Question: Here is my latest Screenshot from the app:

Now I want to remove the cell 'Title' and the two cells '(other item 1)' and '(other item 2)'. How can I do that correctly? I'm keep getting Errors.
Here's (edited by me and downloaded before from <URL>
'''
#import "MyTableViewController.h"
#define kPickerAnimationDuration 0.40 // duration for the animation to slide the date picker into view
#define kDatePickerTag 99 // view tag identifiying the date picker view
#define kTitleKey @"title" // key for obtaining the data source item's title
#define kDateKey @"date" // key for obtaining the data source item's date value
// keep track of which rows have date cells
#define kDateStartRow 1
#define kDateEndRow 2
static NSString *kDateCellID = @"dateCell"; // the cells with the start or end date
static NSString *kDatePickerID = @"datePicker"; // the cell containing the date picker
static NSString *kOtherCell = @"otherCell"; // the remaining cells at the end
#pragma mark -
@interface MyTableViewController ()
@property (nonatomic, strong) NSArray *dataArray;
@property (nonatomic, strong) NSDateFormatter *dateFormatter;
// keep track which indexPath points to the cell with UIDatePicker
@property (nonatomic, strong) NSIndexPath *datePickerIndexPath;
@property (assign) NSInteger pickerCellRowHeight;
@property (nonatomic, strong) IBOutlet UIDatePicker *pickerView;
// this button appears only when the date picker is shown (iOS 6.1.x or earlier)
@property (nonatomic, strong) IBOutlet UIBarButtonItem *doneButton;
@end
#pragma mark -
@implementation MyTableViewController
/*! Primary view has been loaded for this view controller
*/
- (void)viewDidLoad
{
[super viewDidLoad];
// setup our data source
NSMutableDictionary *itemOne = [@{ kTitleKey : @"Title" } mutableCopy];
NSMutableDictionary *itemTwo = [@{ kTitleKey : @"Startdatum",
kDateKey : [NSDate date] } mutableCopy];
NSMutableDictionary *itemThree = [@{ kTitleKey : @"Enddatum",
kDateKey : [NSDate date] } mutableCopy];
NSMutableDictionary *itemFour = [@{ kTitleKey : @"(other item1)" } mutableCopy];
NSMutableDictionary *itemFive = [@{ kTitleKey : @"(other item2)" } mutableCopy];
self.dataArray = @[itemOne, itemTwo, itemThree, itemFour, itemFive];
self.dateFormatter = [[NSDateFormatter alloc] init];
[self.dateFormatter setDateStyle:NSDateFormatterShortStyle]; // show short-style date format
[self.dateFormatter setTimeStyle:NSDateFormatterShortStyle];
// obtain the picker view cell's height, works because the cell was pre-defined in our storyboard
UITableViewCell *pickerViewCellToCheck = [self.tableView dequeueReusableCellWithIdentifier:kDatePickerID];
self.pickerCellRowHeight = pickerViewCellToCheck.frame.size.height;
// if the local changes while in the background, we need to be notified so we can update the date
// format in the table view cells
//
[[NSNotificationCenter defaultCenter] addObserver:self
selector:@selector(localeChanged:)
name:NSCurrentLocaleDidChangeNotification
object:nil];
}
- (void)dealloc
{
[[NSNotificationCenter defaultCenter] removeObserver:self
name:NSCurrentLocaleDidChangeNotification
object:nil];
}
#pragma mark - Locale
/*! Responds to region format or locale changes.
*/
- (void)localeChanged:(NSNotification *)notif
{
// the user changed the locale (region format) in Settings, so we are notified here to
// update the date format in the table view cells
//
[self.tableView reloadData];
}
#pragma mark - Utilities
/*! Returns the major version of iOS, (i.e. for iOS 6.1.3 it returns 6)
*/
NSUInteger DeviceSystemMajorVersion()
{
static NSUInteger _deviceSystemMajorVersion = -1;
static dispatch_once_t onceToken;
dispatch_once(&onceToken, ^{
_deviceSystemMajorVersion = [[[[[UIDevice currentDevice] systemVersion] componentsSeparatedByString:@"."] objectAtIndex:0] intValue];
});
return _deviceSystemMajorVersion;
}
#define EMBEDDED_DATE_PICKER (DeviceSystemMajorVersion() >= 7)
/*! Determines if the given indexPath has a cell below it with a UIDatePicker.
@param indexPath The indexPath to check if its cell has a UIDatePicker below it.
*/
- (BOOL)hasPickerForIndexPath:(NSIndexPath *)indexPath
{
BOOL hasDatePicker = NO;
NSInteger targetedRow = indexPath.row;
targetedRow++;
UITableViewCell *checkDatePickerCell =
[self.tableView cellForRowAtIndexPath:[NSIndexPath indexPathForRow:targetedRow inSection:2]];
UIDatePicker *checkDatePicker = (UIDatePicker *)[checkDatePickerCell viewWithTag:kDatePickerTag];
hasDatePicker = (checkDatePicker != nil);
return hasDatePicker;
}
/*! Updates the UIDatePicker's value to match with the date of the cell above it.
*/
- (void)updateDatePicker
{
if (self.datePickerIndexPath != nil)
{
UITableViewCell *associatedDatePickerCell = [self.tableView cellForRowAtIndexPath:self.datePickerIndexPath];
UIDatePicker *targetedDatePicker = (UIDatePicker *)[associatedDatePickerCell viewWithTag:kDatePickerTag];
if (targetedDatePicker != nil)
{
// we found a UIDatePicker in this cell, so update it's date value
//
NSDictionary *itemData = self.dataArray[self.datePickerIndexPath.row - 1];
[targetedDatePicker setDate:[itemData valueForKey:kDateKey] animated:NO];
}
}
}
/*! Determines if the UITableViewController has a UIDatePicker in any of its cells.
*/
- (BOOL)hasInlineDatePicker
{
return (self.datePickerIndexPath != nil);
}
/*! Determines if the given indexPath points to a cell that contains the UIDatePicker.
@param indexPath The indexPath to check if it represents a cell with the UIDatePicker.
*/
- (BOOL)indexPathHasPicker:(NSIndexPath *)indexPath
{
return ([self hasInlineDatePicker] && self.datePickerIndexPath.row == indexPath.row);
}
/*! Determines if the given indexPath points to a cell that contains the start/end dates.
@param indexPath The indexPath to check if it represents start/end date cell.
*/
- (BOOL)indexPathHasDate:(NSIndexPath *)indexPath
{
BOOL hasDate = NO;
if ((indexPath.row == kDateStartRow) ||
(indexPath.row == kDateEndRow || ([self hasInlineDatePicker] && (indexPath.row == kDateEndRow + 1))))
{
hasDate = YES;
}
return hasDate;
}
#pragma mark - UITableViewDataSource
-(NSInteger)numberOfSectionsInTableView:(UITableView *)tableView
{
return 3;
}
- (CGFloat)tableView:(UITableView *)tableView heightForRowAtIndexPath:(NSIndexPath *)indexPath
{
return ([self indexPathHasPicker:indexPath] ? self.pickerCellRowHeight : self.tableView.rowHeight);
}
- (NSInteger)tableView:(UITableView *)tableView numberOfRowsInSection:(NSInteger)section
{
if (section == 2) {
if ([self hasInlineDatePicker])
{
// we have a date picker, so allow for it in the number of rows in this section
NSInteger numRows = self.dataArray.count;
return ++numRows;
}
return self.dataArray.count;
} else {
if (section == 0) {
return 2;
} else {
return 1;
}
}
}
- (UITableViewCell *)tableView:(UITableView *)tableView cellForRowAtIndexPath:(NSIndexPath *)indexPath
{
UITableViewCell *cell = nil;
if (indexPath.section <= 1) {
static NSString *CellIdentifier = @"Cell";
// Configure the cell...
//UITableViewCell *cell = [tableView dequeueReusableCellWithIdentifier:CellIdentifier];
cell = [tableView dequeueReusableCellWithIdentifier:CellIdentifier];
if (!cell) {
cell = [[UITableViewCell alloc] initWithStyle:UITableViewCellStyleDefault reuseIdentifier:CellIdentifier];
}
if (indexPath.section == 0) {
switch (indexPath.row) {
case 0:
cell.textLabel.text = @"Hausaufgaben";
cell.accessoryType = UITableViewCellAccessoryCheckmark;
break;
case 1:
cell.textLabel.text = @"Prufung";
break;
default:
break;
}
} else {
UITextField *lblMainLabel = [[UITextField alloc]initWithFrame:CGRectMake(50, 9, 150, 25)];
lblMainLabel.tag = 42;
lblMainLabel.font = [UIFont fontWithName:@"Helvetica-Neue" size:15];
lblMainLabel.textColor = [UIColor blackColor];
lblMainLabel.placeholder = @"Beschreibung";
[cell.contentView addSubview:lblMainLabel];
cell.textLabel.text = @"Mat";
cell.selectionStyle = UITableViewCellSelectionStyleNone;
}
} else {
NSString *cellID = kOtherCell;
if ([self indexPathHasPicker:indexPath])
{
// the indexPath is the one containing the inline date picker
cellID = kDatePickerID; // the current/opened date picker cell
}
else if ([self indexPathHasDate:indexPath])
{
// the indexPath is one that contains the date information
cellID = kDateCellID; // the start/end date cells
}
cell = [tableView dequeueReusableCellWithIdentifier:cellID];
if (indexPath.row == 0)
{
// we decide here that first cell in the table is not selectable (it's just an indicator)
cell.selectionStyle = UITableViewCellSelectionStyleNone;
}
// if we have a date picker open whose cell is above the cell we want to update,
// then we have one more cell than the model allows
//
NSInteger modelRow = indexPath.row;
if (self.datePickerIndexPath != nil && self.datePickerIndexPath.row < indexPath.row)
{
modelRow--;
}
NSDictionary *itemData = self.dataArray[modelRow];
// proceed to configure our cell
if ([cellID isEqualToString:kDateCellID])
{
// we have either start or end date cells, populate their date field
//
cell.textLabel.text = [itemData valueForKey:kTitleKey];
cell.detailTextLabel.text = [self.dateFormatter stringFromDate:[itemData valueForKey:kDateKey]];
}
else if ([cellID isEqualToString:kOtherCell])
{
// this cell is a non-date cell, just assign it's text label
//
cell.textLabel.text = [itemData valueForKey:kTitleKey];
}
}
return cell;
}
/*! Adds or removes a UIDatePicker cell below the given indexPath.
@param indexPath The indexPath to reveal the UIDatePicker.
*/
- (void)toggleDatePickerForSelectedIndexPath:(NSIndexPath *)indexPath
{
[self.tableView beginUpdates];
NSArray *indexPaths = @[[NSIndexPath indexPathForRow:indexPath.row + 1 inSection:2]];
// check if 'indexPath' has an attached date picker below it
if ([self hasPickerForIndexPath:indexPath])
{
// found a picker below it, so remove it
[self.tableView deleteRowsAtIndexPaths:indexPaths
withRowAnimation:UITableViewRowAnimationFade];
}
else
{
// didn't find a picker below it, so we should insert it
[self.tableView insertRowsAtIndexPaths:indexPaths
withRowAnimation:UITableViewRowAnimationFade];
}
[self.tableView endUpdates];
}
/*! Reveals the date picker inline for the given indexPath, called by "didSelectRowAtIndexPath".
@param indexPath The indexPath to reveal the UIDatePicker.
*/
- (void)displayInlineDatePickerForRowAtIndexPath:(NSIndexPath *)indexPath
{
// display the date picker inline with the table content
[self.tableView beginUpdates];
BOOL before = NO; // indicates if the date picker is below "indexPath", help us determine which row to reveal
if ([self hasInlineDatePicker])
{
before = self.datePickerIndexPath.row < indexPath.row;
}
BOOL sameCellClicked = (self.datePickerIndexPath.row - 1 == indexPath.row);
// remove any date picker cell if it exists
if ([self hasInlineDatePicker])
{
[self.tableView deleteRowsAtIndexPaths:@[[NSIndexPath indexPathForRow:self.datePickerIndexPath.row inSection:2]]
withRowAnimation:UITableViewRowAnimationFade];
self.datePickerIndexPath = nil;
}
if (!sameCellClicked)
{
// hide the old date picker and display the new one
NSInteger rowToReveal = (before ? indexPath.row - 1 : indexPath.row);
NSIndexPath *indexPathToReveal = [NSIndexPath indexPathForRow:rowToReveal inSection:2];
[self toggleDatePickerForSelectedIndexPath:indexPathToReveal];
self.datePickerIndexPath = [NSIndexPath indexPathForRow:indexPathToReveal.row + 1 inSection:2];
}
// always deselect the row containing the start or end date
[self.tableView deselectRowAtIndexPath:indexPath animated:YES];
[self.tableView endUpdates];
// inform our date picker of the current date to match the current cell
[self updateDatePicker];
}
/*! Reveals the UIDatePicker as an external slide-in view, iOS 6.1.x and earlier, called by "didSelectRowAtIndexPath".
@param indexPath The indexPath used to display the UIDatePicker.
*/
- (void)displayExternalDatePickerForRowAtIndexPath:(NSIndexPath *)indexPath
{
// first update the date picker's date value according to our model
NSDictionary *itemData = self.dataArray[indexPath.row];
[self.pickerView setDate:[itemData valueForKey:kDateKey] animated:YES];
// the date picker might already be showing, so don't add it to our view
if (self.pickerView.superview == nil)
{
CGRect startFrame = self.pickerView.frame;
CGRect endFrame = self.pickerView.frame;
// the start position is below the bottom of the visible frame
startFrame.origin.y = self.view.frame.size.height;
// the end position is slid up by the height of the view
endFrame.origin.y = startFrame.origin.y - endFrame.size.height;
self.pickerView.frame = startFrame;
[self.view addSubview:self.pickerView];
// animate the date picker into view
[UIView animateWithDuration:kPickerAnimationDuration animations: ^{ self.pickerView.frame = endFrame; }
completion:^(BOOL finished) {
// add the "Done" button to the nav bar
self.navigationItem.rightBarButtonItem = self.doneButton;
}];
}
}
#pragma mark - UITableViewDelegate
- (void)tableView:(UITableView *)tableView didSelectRowAtIndexPath:(NSIndexPath *)indexPath
{
if (indexPath.section == 0) {
if (indexPath.row == 0) {
UITableViewCell *cell = [tableView cellForRowAtIndexPath:indexPath];
cell.accessoryType = UITableViewCellAccessoryCheckmark;
UITableViewCell *cell2 = [[self tableView] cellForRowAtIndexPath:[NSIndexPath indexPathForRow:1 inSection:0]];
cell2.accessoryType = UITableViewCellAccessoryNone;
[self.tableView deselectRowAtIndexPath:indexPath animated:YES];
}else {
UITableViewCell *cell = [tableView cellForRowAtIndexPath:indexPath];
cell.accessoryType = UITableViewCellAccessoryCheckmark;
UITableViewCell *cell2 = [[self tableView] cellForRowAtIndexPath:[NSIndexPath indexPathForRow:0 inSection:0]];
cell2.accessoryType = UITableViewCellAccessoryNone;
[self.tableView deselectRowAtIndexPath:indexPath animated:YES];
}
}else {
UITableViewCell *cell = [tableView cellForRowAtIndexPath:indexPath];
if (cell.reuseIdentifier == kDateCellID)
{
if (EMBEDDED_DATE_PICKER)
[self displayInlineDatePickerForRowAtIndexPath:indexPath];
else
[self displayExternalDatePickerForRowAtIndexPath:indexPath];
}
else
{
[tableView deselectRowAtIndexPath:indexPath animated:YES];
}
}
}
#pragma mark - Actions
/*! User chose to change the date by changing the values inside the UIDatePicker.
@param sender The sender for this action: UIDatePicker.
*/
- (IBAction)dateAction:(id)sender
{
NSIndexPath *targetedCellIndexPath = nil;
if ([self hasInlineDatePicker])
{
// inline date picker: update the cell's date "above" the date picker cell
//
targetedCellIndexPath = [NSIndexPath indexPathForRow:self.datePickerIndexPath.row - 1 inSection:2];
}
else
{
// external date picker: update the current "selected" cell's date
targetedCellIndexPath = [self.tableView indexPathForSelectedRow];
}
UITableViewCell *cell = [self.tableView cellForRowAtIndexPath:targetedCellIndexPath];
UIDatePicker *targetedDatePicker = sender;
// update our data model
NSMutableDictionary *itemData = self.dataArray[targetedCellIndexPath.row];
[itemData setValue:targetedDatePicker.date forKey:kDateKey];
// update the cell's date string
cell.detailTextLabel.text = [self.dateFormatter stringFromDate:targetedDatePicker.date];
}
/*! User chose to finish using the UIDatePicker by pressing the "Done" button, (used only for non-inline date picker), iOS 6.1.x or earlier
@param sender The sender for this action: The "Done" UIBarButtonItem
*/
- (IBAction)doneAction:(id)sender
{
CGRect pickerFrame = self.pickerView.frame;
pickerFrame.origin.y = self.view.frame.size.height;
// animate the date picker out of view
[UIView animateWithDuration:kPickerAnimationDuration animations: ^{ self.pickerView.frame = pickerFrame; }
completion:^(BOOL finished) {
[self.pickerView removeFromSuperview];
}];
// remove the "Done" button in the navigation bar
self.navigationItem.rightBarButtonItem = nil;
// deselect the current table cell
NSIndexPath *indexPath = [self.tableView indexPathForSelectedRow];
[self.tableView deselectRowAtIndexPath:indexPath animated:YES];
}
@end
'''
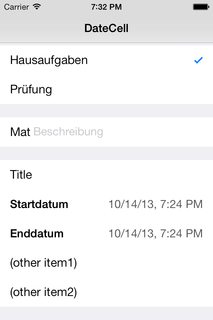
Answer: I modified this sample code for my own app. One thing I did, I modified the MutableDictionary in ViewDidLoad to change the "other cell" text to @"". This made it basically blank, then I made the "Other Cells" background clear in the storyboard. That may or may not work for you. Apple really abstracts this code out a lot. You can move the date info in the dictionary up to position 0 and the title down to position 2. Then change the values of the last 3 keys to @"".
This is the approach I took to modify this sample code. If you start out like this, you might be able to get where you are wanting to go.
Here's is a screenshot from my app:

I don't know if it will let me post the image, I'm new to posting here. But below is the code that I ended up using to make a tableview from the same sample code you are using. I left out a couple of imports and probably should have left out a lot more code that is not pertinent, but I just posted the whole tableViewController. I figured a lot of this out by looking at an older version of the DateCell sample code. It is FAR simpler. But anyway, hope this helps.
'''
#define kPickerAnimationDuration 0.40 // duration for the animation to slide the date picker into view
#define kDatePickerTag 99 // view tag identifiying the date picker view
#define kTitleKey @"title" // key for obtaining the data source item's title
#define kDateKey @"date" // key for obtaining the data source item's date value
// keep track of which rows have date cells
#define kDateStartRow 2
#define kDateEndRow 3
static NSString *kDateCellID = @"dateCell"; // the cells with the start or end date
static NSString *kDatePickerID = @"datePicker"; // the cell containing the date picker
static NSString *kOtherCell = @"otherCell"; // the remaining cells at the end
#pragma mark -
@interface EditShiftDetailViewController ()
@property (nonatomic, strong) NSArray *dataArray;
@property (nonatomic, strong) NSDateFormatter *dateFormatter;
// keep track which indexPath points to the cell with UIDatePicker
@property (nonatomic, strong) NSIndexPath *datePickerIndexPath;
@property (assign) NSInteger pickerCellRowHeight;
@property (nonatomic, strong) IBOutlet UIDatePicker *pickerView;
// this button appears only when the date picker is shown (iOS 6.1.x or earlier)
@property (nonatomic, strong) IBOutlet UIBarButtonItem *doneButton;
@end
#pragma mark -
@implementation EditShiftDetailViewController
/*! Primary view has been loaded for this view controller
*/
- (void)viewDidLoad
{
[super viewDidLoad];
UITapGestureRecognizer *gestureRecognizer = [[UITapGestureRecognizer alloc] initWithTarget:self action:@selector(hideKeyboard)];
gestureRecognizer.cancelsTouchesInView = NO;
[self.tableView addGestureRecognizer:gestureRecognizer];
// setup our data source
NSMutableDictionary *itemOne = [@{ kTitleKey : @"Tap a cell to change its value:" } mutableCopy];
NSMutableDictionary *itemTwo = [@{ kTitleKey : @"Shift Name:" } mutableCopy];
NSMutableDictionary *itemThree = [@{ kTitleKey : @"Start Time",
kDateKey : self.currentShift.startTime } mutableCopy];
NSMutableDictionary *itemFour = [@{ kTitleKey : @"End Time",
kDateKey : self.currentShift.endTime } mutableCopy];
NSMutableDictionary *itemFive = [@{ kTitleKey : @"" } mutableCopy] ;
self.dataArray = @[itemOne, itemTwo, itemThree, itemFour, itemFive];
self.dateFormatter = [[NSDateFormatter alloc] init];
[self.dateFormatter setDateStyle:NSDateFormatterNoStyle]; // Don't show date
[self.dateFormatter setTimeStyle:NSDateFormatterShortStyle]; // show short-style time format
// obtain the picker view cell's height, works because the cell was pre-defined in our storyboard
UITableViewCell *pickerViewCellToCheck = [self.tableView dequeueReusableCellWithIdentifier:kDatePickerID];
self.pickerCellRowHeight = pickerViewCellToCheck.frame.size.height;
//self.shiftNameField.text = self.currentShift.shiftName;
self.title = [NSString stringWithFormat:@"%@, %@", self.currentDay.name, self.currentShift.shiftName];
// if the local changes while in the background, we need to be notified so we can update the date
// format in the table view cells
//
[[NSNotificationCenter defaultCenter] addObserver:self
selector:@selector(localeChanged:)
name:NSCurrentLocaleDidChangeNotification
object:nil];
}
- (void)viewWillDisappear:(BOOL)animated
{
[super viewWillDisappear:animated];
self.currentShift.startTime = [self.dataArray[2] valueForKey:kDateKey];
self.currentShift.endTime = [self.dataArray[3] valueForKey:kDateKey];
[[MyManager sharedManager] saveChanges];
}
- (void) hideKeyboard
{
[self.view endEditing:YES];
}
- (void)dealloc
{
[[NSNotificationCenter defaultCenter] removeObserver:self
name:NSCurrentLocaleDidChangeNotification
object:nil];
}
#pragma mark - Locale
/*! Responds to region format or locale changes.
*/
- (void)localeChanged:(NSNotification *)notif
{
// the user changed the locale (region format) in Settings, so we are notified here to
// update the date format in the table view cells
//
[self.tableView reloadData];
}
#pragma mark - Utilities
/*! Returns the major version of iOS, (i.e. for iOS 6.1.3 it returns 6)
*/
NSUInteger DeviceSystemMajorVersion()
{
static NSUInteger _deviceSystemMajorVersion = -1;
static dispatch_once_t onceToken;
dispatch_once(&onceToken, ^{
_deviceSystemMajorVersion = [[[[[UIDevice currentDevice] systemVersion] componentsSeparatedByString:@"."] objectAtIndex:0] intValue];
});
return _deviceSystemMajorVersion;
}
#define EMBEDDED_DATE_PICKER (DeviceSystemMajorVersion() >= 7)
/*! Determines if the given indexPath has a cell below it with a UIDatePicker.
@param indexPath The indexPath to check if its cell has a UIDatePicker below it.
*/
- (BOOL)hasPickerForIndexPath:(NSIndexPath *)indexPath
{
BOOL hasDatePicker = NO;
NSInteger targetedRow = indexPath.row;
targetedRow++;
UITableViewCell *checkDatePickerCell =
[self.tableView cellForRowAtIndexPath:[NSIndexPath indexPathForRow:targetedRow inSection:0]];
UIDatePicker *checkDatePicker = (UIDatePicker *)[checkDatePickerCell viewWithTag:kDatePickerTag];
hasDatePicker = (checkDatePicker != nil);
return hasDatePicker;
}
/*! Updates the UIDatePicker's value to match with the date of the cell above it.
*/
- (void)updateDatePicker
{
if (self.datePickerIndexPath != nil)
{
UITableViewCell *associatedDatePickerCell = [self.tableView cellForRowAtIndexPath:self.datePickerIndexPath];
UIDatePicker *targetedDatePicker = (UIDatePicker *)[associatedDatePickerCell viewWithTag:kDatePickerTag];
if (targetedDatePicker != nil)
{
// we found a UIDatePicker in this cell, so update it's date value
//
NSDictionary *itemData = self.dataArray[self.datePickerIndexPath.row - 1];
[targetedDatePicker setDate:[itemData valueForKey:kDateKey] animated:NO];
}
}
}
/*! Determines if the UITableViewController has a UIDatePicker in any of its cells.
*/
- (BOOL)hasInlineDatePicker
{
return (self.datePickerIndexPath != nil);
}
/*! Determines if the given indexPath points to a cell that contains the UIDatePicker.
@param indexPath The indexPath to check if it represents a cell with the UIDatePicker.
*/
- (BOOL)indexPathHasPicker:(NSIndexPath *)indexPath
{
return ([self hasInlineDatePicker] && self.datePickerIndexPath.row == indexPath.row);
}
/*! Determines if the given indexPath points to a cell that contains the start/end dates.
@param indexPath The indexPath to check if it represents start/end date cell.
*/
- (BOOL)indexPathHasShiftName:(NSIndexPath *)indexPath
{
return (indexPath.row == 1);
}
- (BOOL)indexPathHasDate:(NSIndexPath *)indexPath
{
BOOL hasDate = NO;
if ((indexPath.row == kDateStartRow) ||
(indexPath.row == kDateEndRow || ([self hasInlineDatePicker] && (indexPath.row == kDateEndRow + 1))))
{
hasDate = YES;
}
return hasDate;
}
- (BOOL)textFieldShouldReturn:(UITextField *)textField
{
[textField resignFirstResponder];
self.currentShift.shiftName = textField.text;
self.title = [NSString stringWithFormat:@"%@, %@", self.currentDay.name, self.currentShift.shiftName];
[self.tableView reloadData];
return YES;
}
#pragma mark - UITableViewDataSource
- (CGFloat)tableView:(UITableView *)tableView heightForRowAtIndexPath:(NSIndexPath *)indexPath
{
return ([self indexPathHasPicker:indexPath] ? self.pickerCellRowHeight : self.tableView.rowHeight);
}
- (NSInteger)tableView:(UITableView *)tableView numberOfRowsInSection:(NSInteger)section
{
if ([self hasInlineDatePicker])
{
// we have a date picker, so allow for it in the number of rows in this section
NSInteger numRows = self.dataArray.count;
return ++numRows;
}
return self.dataArray.count;
}
- (UITableViewCell *)tableView:(UITableView *)tableView cellForRowAtIndexPath:(NSIndexPath *)indexPath
{
UITableViewCell *cell = nil;
NSString *cellID = kOtherCell;
if ([self indexPathHasPicker:indexPath])
{
// the indexPath is the one containing the inline date picker
cellID = kDatePickerID; // the current/opened date picker cell
}
else if ([self indexPathHasDate:indexPath])
{
// the indexPath is one that contains the date information
cellID = kDateCellID; // the start/end date cells
}
else if ([self indexPathHasShiftName:indexPath])
{
cellID = @"shiftNameCell";
}
cell = [tableView dequeueReusableCellWithIdentifier:cellID];
if (indexPath.row == 0)
{
// we decide here that first cell in the table is not selectable (it's just an indicator)
cell.selectionStyle = UITableViewCellSelectionStyleNone;
}
// if we have a date picker open whose cell is above the cell we want to update,
// then we have one more cell than the model allows
//
NSInteger modelRow = indexPath.row;
if (self.datePickerIndexPath != nil && self.datePickerIndexPath.row < indexPath.row)
{
modelRow--;
}
NSDictionary *itemData = self.dataArray[modelRow];
// proceed to configure our cell
if ([cellID isEqualToString:kDateCellID])
{
// we have either start or end date cells, populate their date field
//
cell.textLabel.text = [itemData valueForKey:kTitleKey];
cell.detailTextLabel.text = [self.dateFormatter stringFromDate:[itemData valueForKey:kDateKey]];
}
else if ([cellID isEqualToString:@"shiftNameCell"])
{
UITextField *txtField = (UITextField *)[cell viewWithTag:8];
txtField.delegate = self;
txtField.enablesReturnKeyAutomatically = YES;
txtField.returnKeyType = UIReturnKeyDone;
txtField.text = self.currentShift.shiftName;
}
else if ([cellID isEqualToString:kOtherCell])
{
// this cell is a non-date cell, just assign it's text label
//
/*if (indexPath.row == 4) {
NSTimeInterval timeInterval = [self.currentShift.endTime timeIntervalSinceDate:self.currentShift.startTime];
NSString *cellText = [self stringFromTimeInterval:timeInterval];
cell.textLabel.text = [NSString stringWithFormat:@"Shift Length %@ hours", cellText];
} else { */
cell.textLabel.text = [itemData valueForKey:kTitleKey];
// }
}
return cell;
}
- (NSString *)stringFromTimeInterval:(NSTimeInterval)interval {
NSInteger ti = (NSInteger)interval;
NSInteger minutes = (ti / 60) % 60;
NSInteger hour = (ti / 3600);
return [NSString stringWithFormat:@"%i:%02i", hour, minutes];
}
/*! Adds or removes a UIDatePicker cell below the given indexPath.
@param indexPath The indexPath to reveal the UIDatePicker.
*/
- (void)toggleDatePickerForSelectedIndexPath:(NSIndexPath *)indexPath
{
[self.tableView beginUpdates];
NSArray *indexPaths = @[[NSIndexPath indexPathForRow:indexPath.row + 1 inSection:0]];
// check if 'indexPath' has an attached date picker below it
if ([self hasPickerForIndexPath:indexPath])
{
// found a picker below it, so remove it
[self.tableView deleteRowsAtIndexPaths:indexPaths
withRowAnimation:UITableViewRowAnimationFade];
}
else
{
// didn't find a picker below it, so we should insert it
[self.tableView insertRowsAtIndexPaths:indexPaths
withRowAnimation:UITableViewRowAnimationFade];
}
[self.tableView endUpdates];
}
/*! Reveals the date picker inline for the given indexPath, called by "didSelectRowAtIndexPath".
@param indexPath The indexPath to reveal the UIDatePicker.
*/
- (void)displayInlineDatePickerForRowAtIndexPath:(NSIndexPath *)indexPath
{
// display the date picker inline with the table content
[self.tableView beginUpdates];
BOOL before = NO; // indicates if the date picker is below "indexPath", help us determine which row to reveal
if ([self hasInlineDatePicker])
{
before = self.datePickerIndexPath.row < indexPath.row;
}
BOOL sameCellClicked = (self.datePickerIndexPath.row - 1 == indexPath.row);
// remove any date picker cell if it exists
if ([self hasInlineDatePicker])
{
[self.tableView deleteRowsAtIndexPaths:@[[NSIndexPath indexPathForRow:self.datePickerIndexPath.row inSection:0]]
withRowAnimation:UITableViewRowAnimationFade];
self.datePickerIndexPath = nil;
}
if (!sameCellClicked)
{
// hide the old date picker and display the new one
NSInteger rowToReveal = (before ? indexPath.row - 1 : indexPath.row);
NSIndexPath *indexPathToReveal = [NSIndexPath indexPathForRow:rowToReveal inSection:0];
[self toggleDatePickerForSelectedIndexPath:indexPathToReveal];
self.datePickerIndexPath = [NSIndexPath indexPathForRow:indexPathToReveal.row + 1 inSection:0];
}
// always deselect the row containing the start or end date
[self.tableView deselectRowAtIndexPath:indexPath animated:YES];
[self.tableView endUpdates];
// inform our date picker of the current date to match the current cell
[self updateDatePicker];
}
/*! Reveals the UIDatePicker as an external slide-in view, iOS 6.1.x and earlier, called by "didSelectRowAtIndexPath".
@param indexPath The indexPath used to display the UIDatePicker.
*/
- (void)displayExternalDatePickerForRowAtIndexPath:(NSIndexPath *)indexPath
{
// first update the date picker's date value according to our model
NSDictionary *itemData = self.dataArray[indexPath.row];
[self.pickerView setDatePickerMode:UIDatePickerModeTime];
[self.pickerView setMinuteInterval:5];
[self.pickerView setDate:[itemData valueForKey:kDateKey] animated:YES];
// the date picker might already be showing, so don't add it to our view
if (self.pickerView.superview == nil)
{
CGRect startFrame = self.pickerView.frame;
CGRect endFrame = self.pickerView.frame;
// the start position is below the bottom of the visible frame
startFrame.origin.y = self.view.frame.size.height;
// the end position is slid up by the height of the view
endFrame.origin.y = startFrame.origin.y - endFrame.size.height;
self.pickerView.frame = startFrame;
[self.view addSubview:self.pickerView];
// animate the date picker into view
[UIView animateWithDuration:kPickerAnimationDuration animations: ^{ self.pickerView.frame = endFrame; }
completion:^(BOOL finished) {
// add the "Done" button to the nav bar
self.navigationItem.rightBarButtonItem = self.doneButton;
}];
}
}
#pragma mark - UITableViewDelegate
- (void)tableView:(UITableView *)tableView didSelectRowAtIndexPath:(NSIndexPath *)indexPath
{
UITableViewCell *cell = [tableView cellForRowAtIndexPath:indexPath];
if (cell.reuseIdentifier == kDateCellID)
{
if (EMBEDDED_DATE_PICKER)
[self displayInlineDatePickerForRowAtIndexPath:indexPath];
else
[self displayExternalDatePickerForRowAtIndexPath:indexPath];
}
else
{
[tableView deselectRowAtIndexPath:indexPath animated:YES];
}
}
#pragma mark - Actions
/*! User chose to change the date by changing the values inside the UIDatePicker.
@param sender The sender for this action: UIDatePicker.
*/
- (IBAction)dateAction:(id)sender
{
NSIndexPath *targetedCellIndexPath = nil;
if ([self hasInlineDatePicker])
{
// inline date picker: update the cell's date "above" the date picker cell
//
targetedCellIndexPath = [NSIndexPath indexPathForRow:self.datePickerIndexPath.row - 1 inSection:0];
}
else
{
// external date picker: update the current "selected" cell's date
targetedCellIndexPath = [self.tableView indexPathForSelectedRow];
}
UITableViewCell *cell = [self.tableView cellForRowAtIndexPath:targetedCellIndexPath];
UIDatePicker *targetedDatePicker = sender;
// update our data model
NSMutableDictionary *itemData = self.dataArray[targetedCellIndexPath.row];
[itemData setValue:targetedDatePicker.date forKey:kDateKey];
// update the cell's date string
cell.detailTextLabel.text = [self.dateFormatter stringFromDate:targetedDatePicker.date];
[[MyManager sharedManager] saveChanges];
[self.tableView reloadData];
}
/*! User chose to finish using the UIDatePicker by pressing the "Done" button, (used only for non-inline date picker), iOS 6.1.x or earlier
@param sender The sender for this action: The "Done" UIBarButtonItem
*/
- (IBAction)doneAction:(id)sender
{
CGRect pickerFrame = self.pickerView.frame;
pickerFrame.origin.y = self.view.frame.size.height;
// animate the date picker out of view
[UIView animateWithDuration:kPickerAnimationDuration animations: ^{ self.pickerView.frame = pickerFrame; }
completion:^(BOOL finished) {
[self.pickerView removeFromSuperview];
}];
// remove the "Done" button in the navigation bar
self.navigationItem.rightBarButtonItem = nil;
// deselect the current table cell
NSIndexPath *indexPath = [self.tableView indexPathForSelectedRow];
[self.tableView deselectRowAtIndexPath:indexPath animated:YES];
}
@end
'''